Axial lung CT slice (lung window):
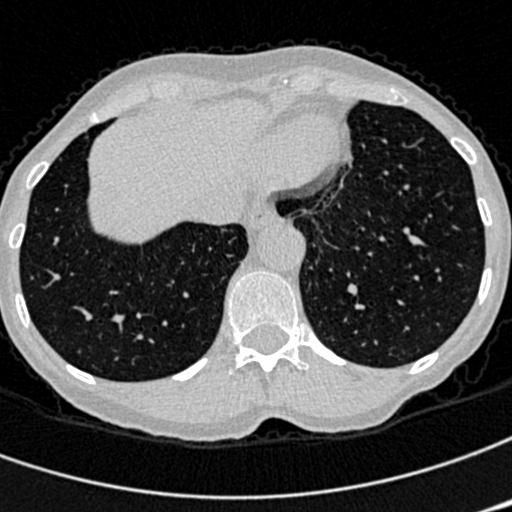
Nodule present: no